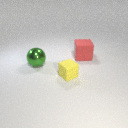
small yellow rubber cube in front of large red rubber cube